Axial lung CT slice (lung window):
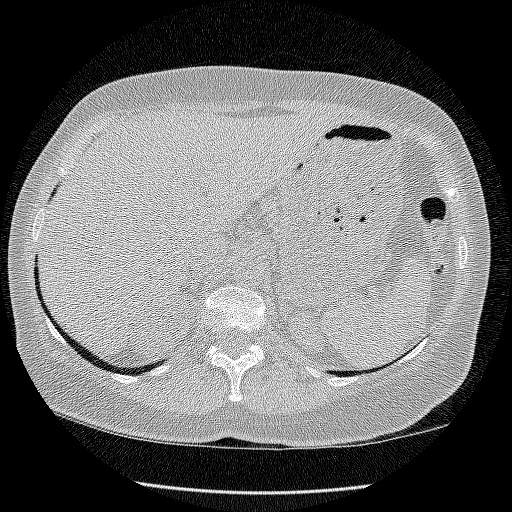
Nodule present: no